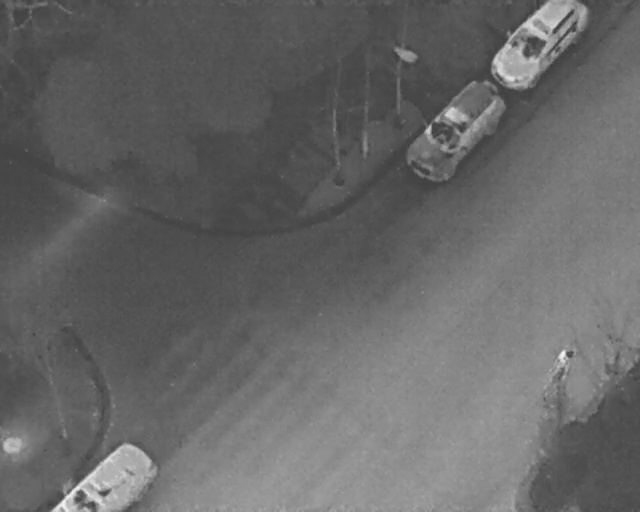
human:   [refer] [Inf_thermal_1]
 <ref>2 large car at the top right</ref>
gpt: <box>[[62, 20, 79, 31, 39], [77, -1, 91, 18, 2]]</box>